Field crop: tomato
Growth stage: 2
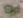
Species: solanum